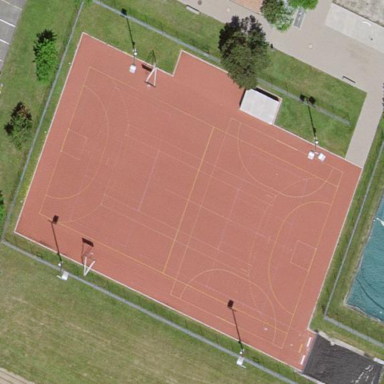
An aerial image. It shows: Multi-sport pitch for leisure and various sports activities.